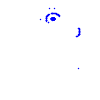
Particle: electron